Interaction volume radius: 5 \u00c5
Interaction volume height: 15 \u00c5
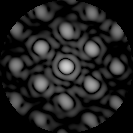
Disorder parameter: 0.2947